Question: I have 3 datasets (csv.) that I need to merge together inorder to make a motion chart.
they all have countries as the columns and the year as rows.
The other two datasets look the same except one is population and the other is income. I've tried looking around to see what I can find to get the data set out like I'd like but cant seem to find anything.
I tried using pd.concat but it just lists it all one after the other not in separate columns.
merge all 3 data sets in preperation for making motionchart using pd.concat
'mc_data = pd.concat([df2, pop_data3, income_data3], sort = True)'
Any sort of help would be appreciated
EDIT: I have used the code as suggested, however I get a heap of NaN values that shouldn't be there
'mc_data = pd.concat([df2, pop_data3, income_data3], axis = 1, keys = ['df2', 'pop_data3', 'income_data3'])'
EDIT2: when I run .info and .index on them i get these results. Could it be to do with the data types? or the column entries?

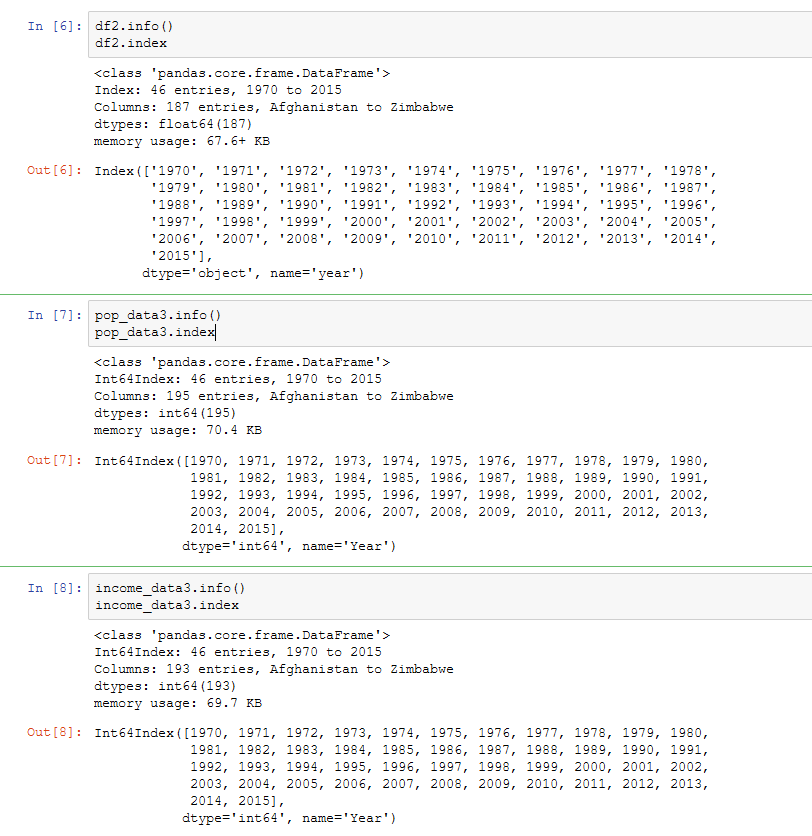
Answer: From <URL>:
You can do it with 'concat' (the 'keys' argument will create the hierarchical columns index):
'''
pd.concat([df2, pop_data3, income_data3], axis=1, keys=['df2', 'pop_data3', 'income_data3'])
'''